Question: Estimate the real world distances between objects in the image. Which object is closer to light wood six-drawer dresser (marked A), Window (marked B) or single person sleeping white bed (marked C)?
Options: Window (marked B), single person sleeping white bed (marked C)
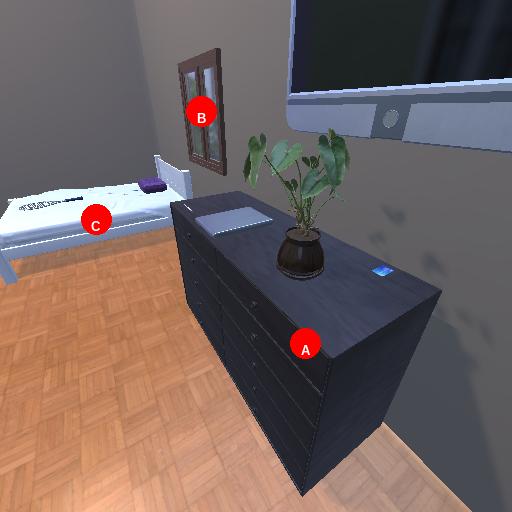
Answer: Window (marked B)